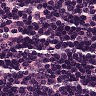
Metastatic tissue present: no